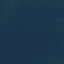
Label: SeaLake